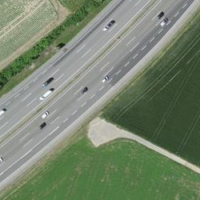
EUNIS habitat code: 57
Species observed at this site:
Milvus milvus
Buteo buteo
Falco tinnunculus